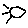
Label: sun